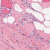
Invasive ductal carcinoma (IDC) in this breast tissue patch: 0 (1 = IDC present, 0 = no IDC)